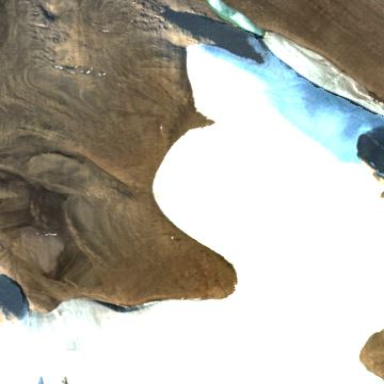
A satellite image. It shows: Stunning view of glacier.